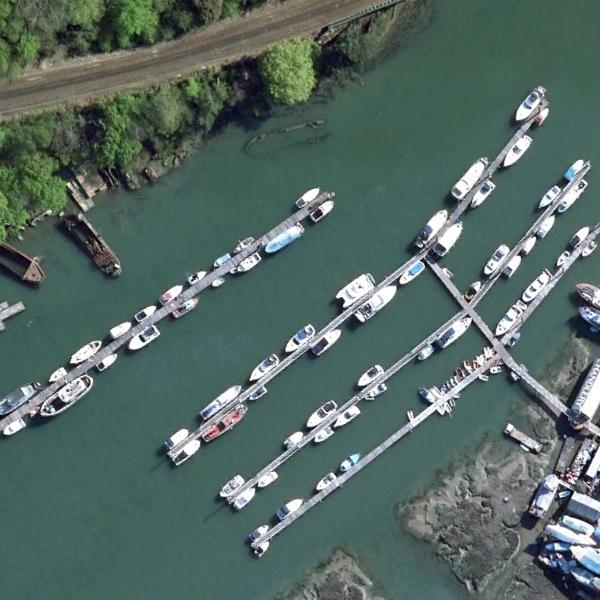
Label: Port